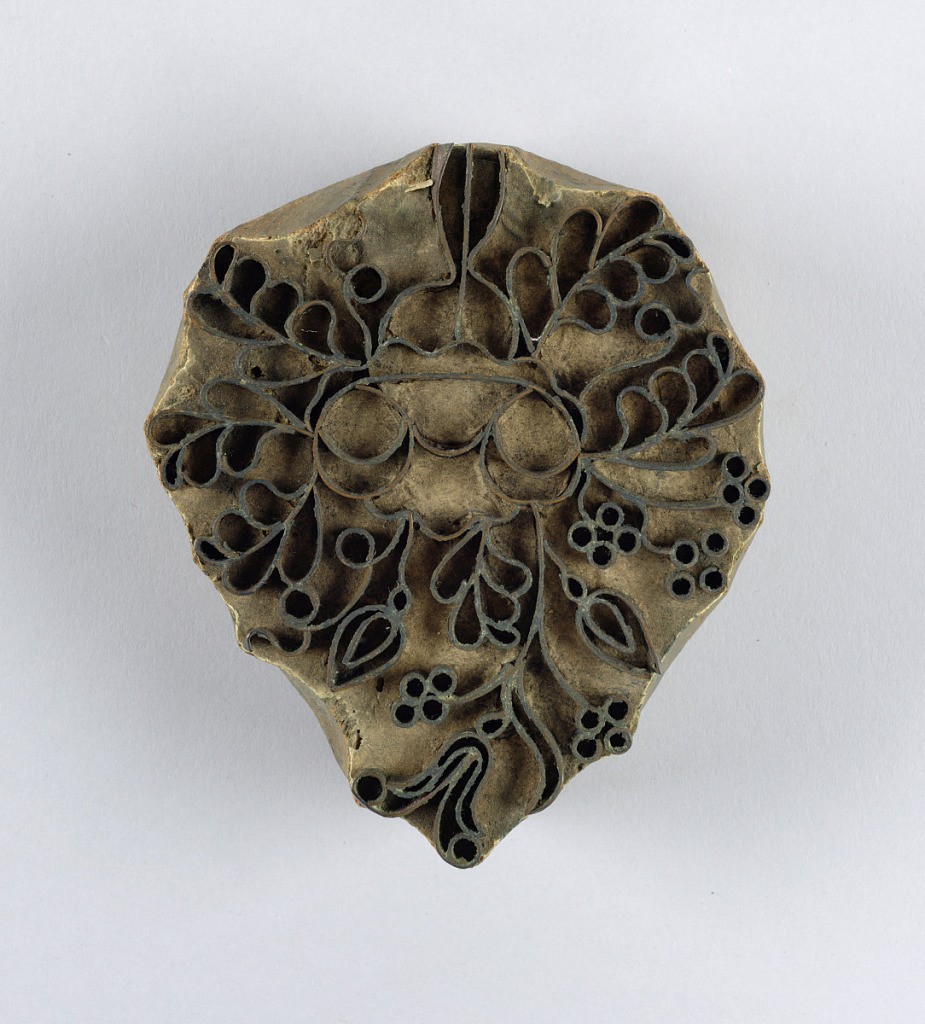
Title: Printing block
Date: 1825–50
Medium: wood, copper, brass
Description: One of twenty-one wood blocks showing a different floral motif formed by metal strips set in wood.